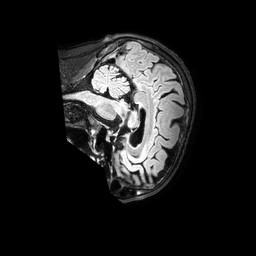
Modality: FLAIR
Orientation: sagittal
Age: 64
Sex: male
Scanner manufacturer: philips
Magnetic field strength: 3 T
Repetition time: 4.8 s
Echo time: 0.2849 s